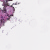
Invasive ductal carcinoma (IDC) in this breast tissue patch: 1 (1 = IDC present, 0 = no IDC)